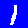
Digit: 1